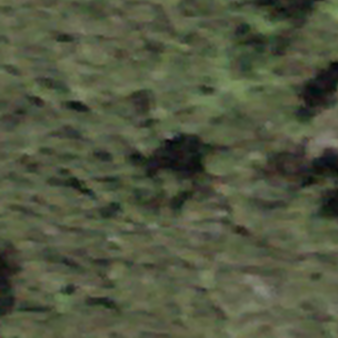
Label: other